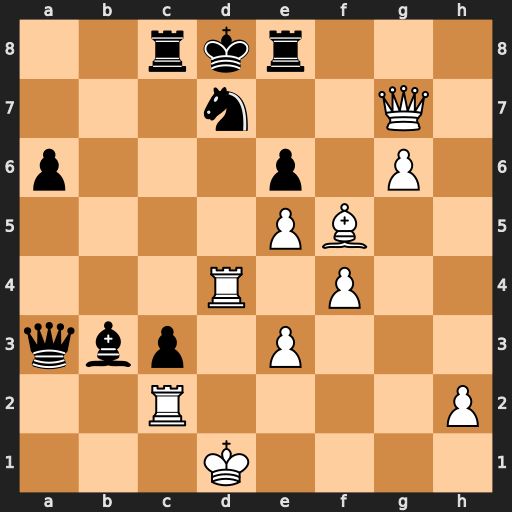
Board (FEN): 2rkr3/3n2Q1/p3p1P1/4PB2/3R1P2/qbp1P3/2R4P/3K4
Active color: w
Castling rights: -
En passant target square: -
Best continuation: Qxd7#